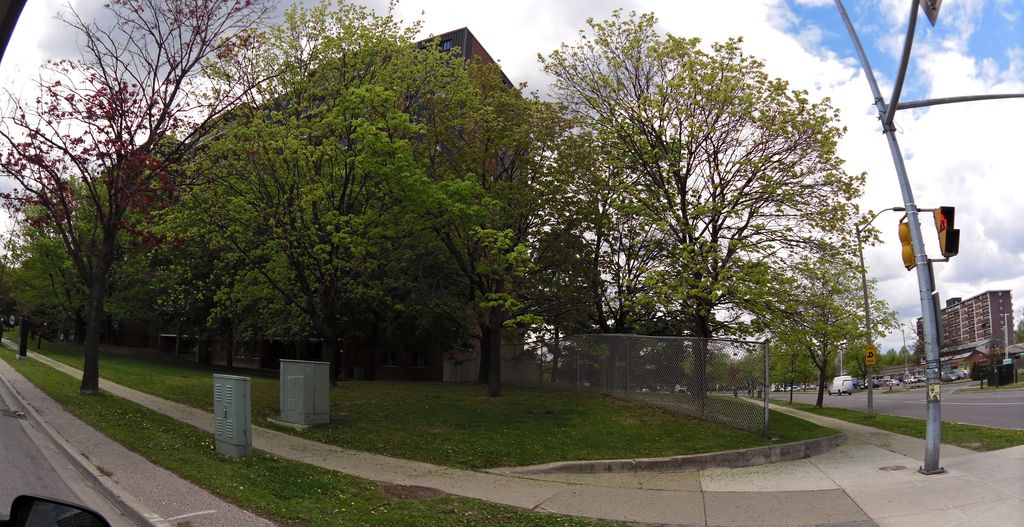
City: toronto